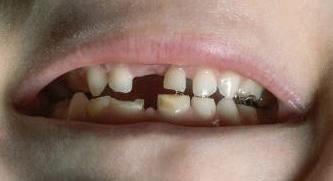
Condition: hypodontia